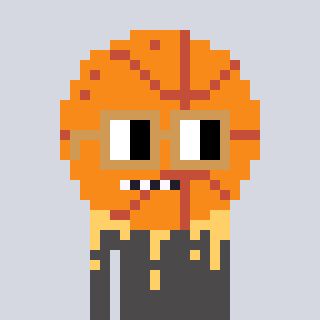
a pixel art character with square brown glasses, a basketball-shaped head and a grayscale-colored body on a cool background